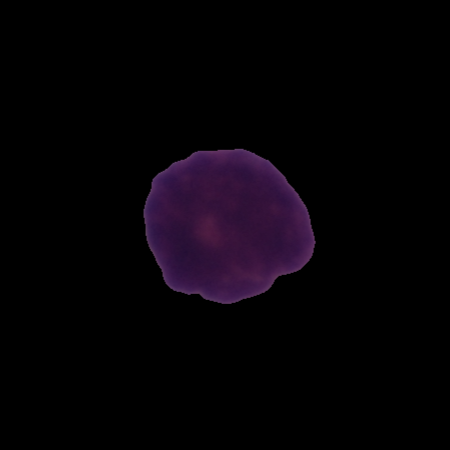
Label: healthy